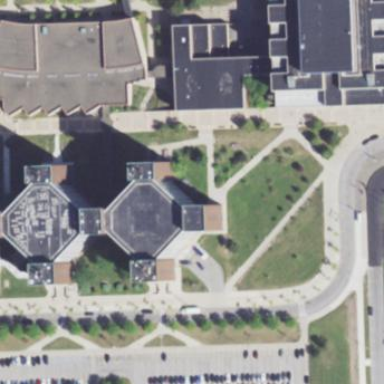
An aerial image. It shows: University building.